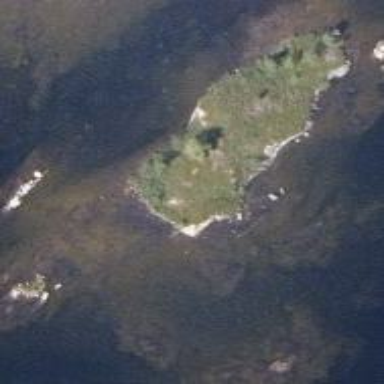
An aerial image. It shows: Islet.